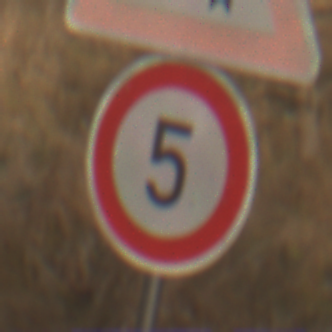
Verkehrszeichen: Geschwindigkeit5
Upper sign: DoppelkurveZunaechstLinks
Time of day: SunriseSunset
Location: Outdoor (Nature)
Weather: PartlyCloudy
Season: NotSpecified
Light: Natural